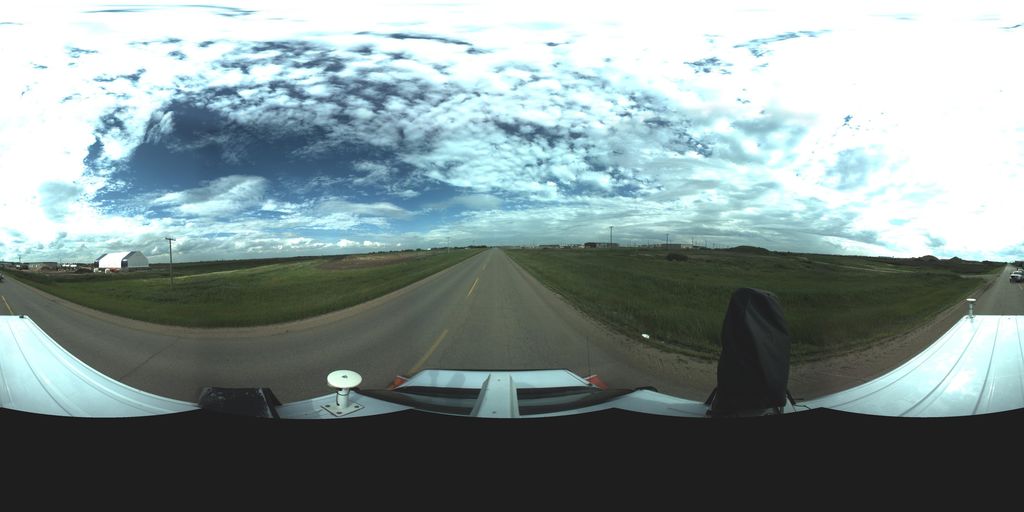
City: saskatoon